Interaction volume radius: 5 \u00c5
Interaction volume height: 15 \u00c5
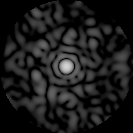
Disorder parameter: 0.8363